Field crop: maize
Growth stage: 2
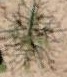
Species: salsola